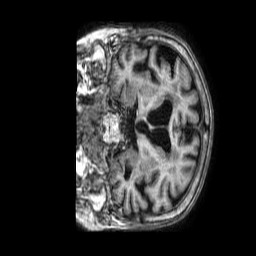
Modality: T1w
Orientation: coronal
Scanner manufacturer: philips
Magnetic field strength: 1.5 T
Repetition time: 0.007275 s
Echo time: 0.003334 s